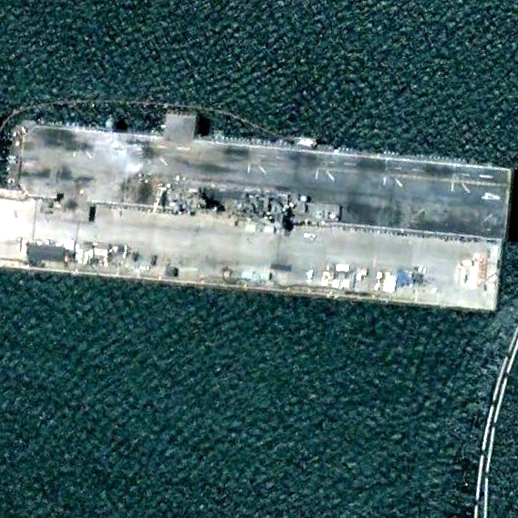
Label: assault